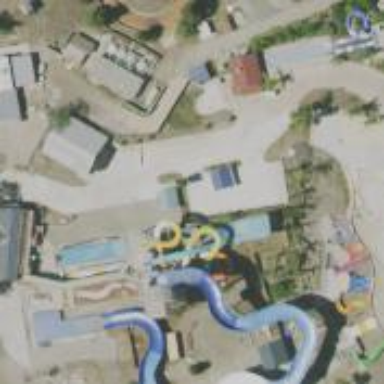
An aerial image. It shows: Water slide attraction.